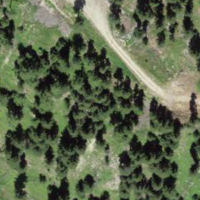
EUNIS habitat code: 43
Species observed at this site:
Anguis fragilis